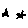
Label: star